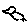
Label: bird